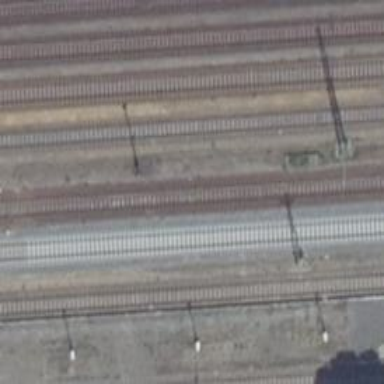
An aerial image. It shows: Railway signal.